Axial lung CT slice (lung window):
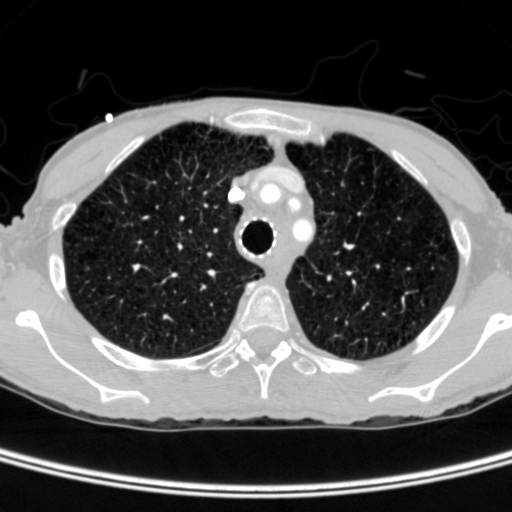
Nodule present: no